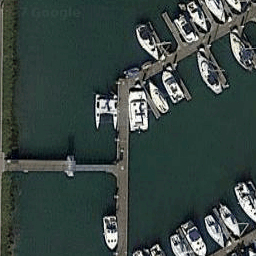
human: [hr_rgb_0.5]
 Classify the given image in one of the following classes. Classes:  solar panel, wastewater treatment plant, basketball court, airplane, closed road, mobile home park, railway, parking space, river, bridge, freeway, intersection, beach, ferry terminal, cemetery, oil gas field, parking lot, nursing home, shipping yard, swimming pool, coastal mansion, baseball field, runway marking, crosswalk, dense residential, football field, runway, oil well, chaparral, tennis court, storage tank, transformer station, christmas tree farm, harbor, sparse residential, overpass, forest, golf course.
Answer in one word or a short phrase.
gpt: harbor